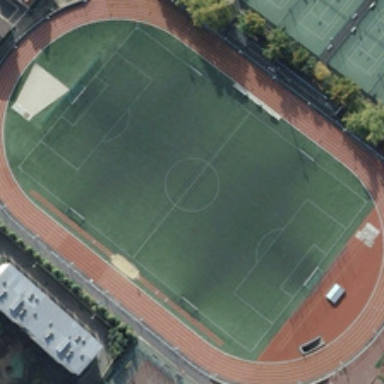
Several buildings and green trees are near a playground with a football field in it and several tennis courts near it .